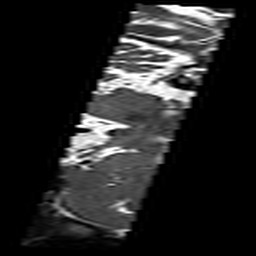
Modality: T2w
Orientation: sagittal
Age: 26
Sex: female
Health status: ill
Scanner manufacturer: siemens
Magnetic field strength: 3 T
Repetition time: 2 s
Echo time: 0.093 s